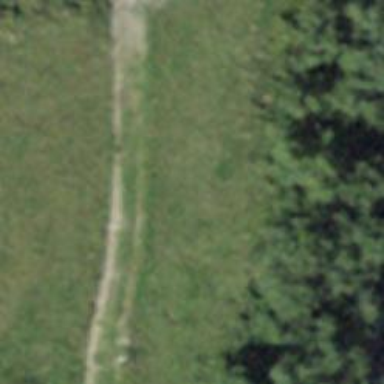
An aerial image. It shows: Ground path.